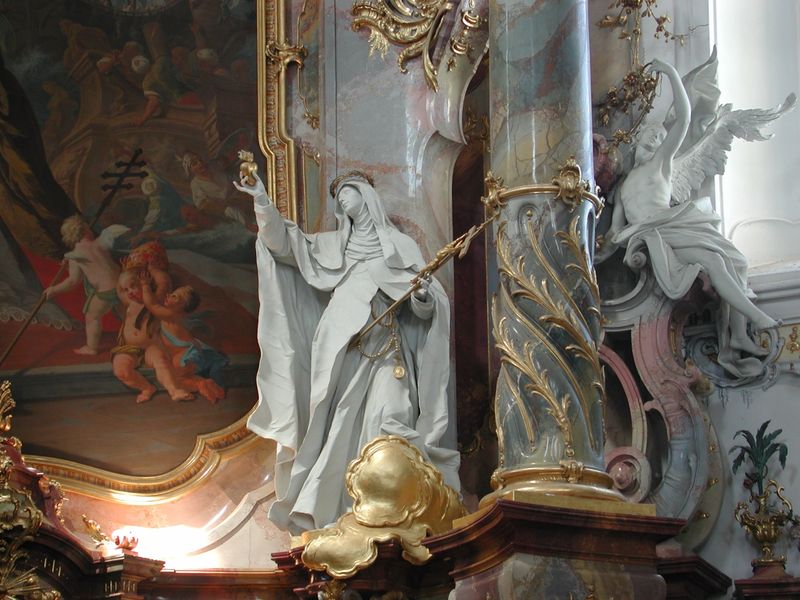
Titel: Ottobeuren, Klosterkirche
Künstler: Christoph Vogt
Standort: Ottobeuren, Klosterkirche (EU - D - Bayern)
Schlagwörter: blau, blätter, flügel, gemälde, gott, weiß, grün, fenster, frau, grau, hell, licht, marmor, szene, säule, gürtel, wand, barock, federn, rahmen, stehen, bild, hände, kirche, figur, gold, blatt, krone, rokoko, fliegen, kinder, engel, putto, ranken, skulptur, statue, schwan, kette, verzierung, stuck, foto, kreuz, dom, flammen, altar, kathedrale, heiligenschein, herz, heilige, putten, maria, madonna, figru, brennend, vergoldung, kriche, ängel, flammend, stutue, gole, herz jesu, brennendes